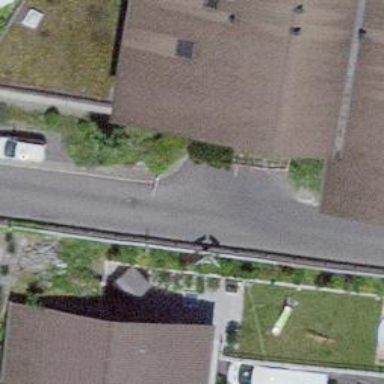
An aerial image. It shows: Group of garages.